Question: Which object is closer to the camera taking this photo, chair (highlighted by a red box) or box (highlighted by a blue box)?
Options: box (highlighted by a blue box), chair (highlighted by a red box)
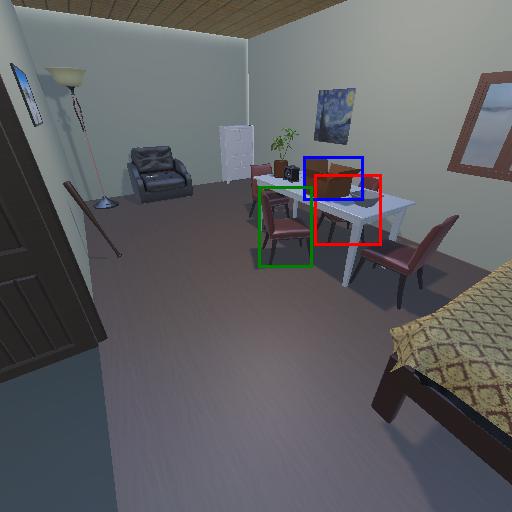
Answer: box (highlighted by a blue box)